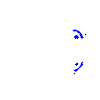
Particle: proton